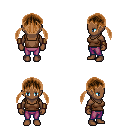
a pixel art fantasy rpg character, female body template, human, dark skin, brown pirate shirt, magenta pants, brown twin-tailed hairstyle, leather bracers, four views (front, back, left, right), 2x2 character sprite sheet, small pixel art, hard edges, no anti-aliasing